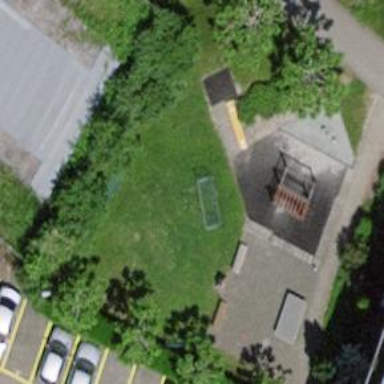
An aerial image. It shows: Playground featuring slide.